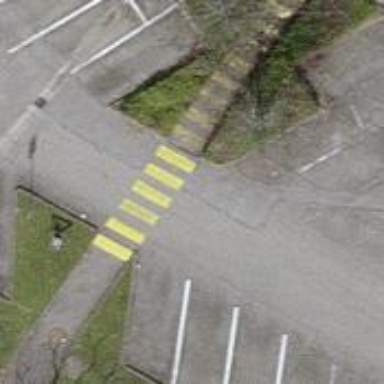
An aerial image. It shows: Marked road crossing.